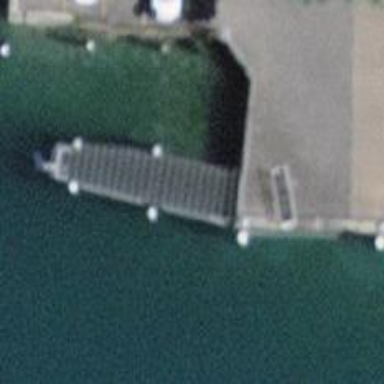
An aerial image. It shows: Man-made pier.